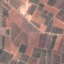
Land use / land cover: PermanentCrop